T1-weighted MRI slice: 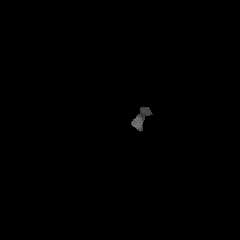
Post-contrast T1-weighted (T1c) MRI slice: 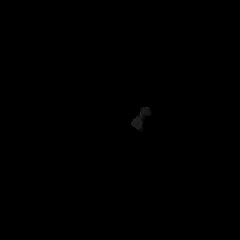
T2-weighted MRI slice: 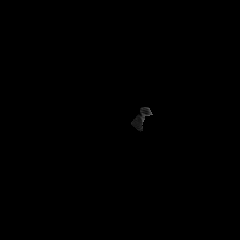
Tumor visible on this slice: no